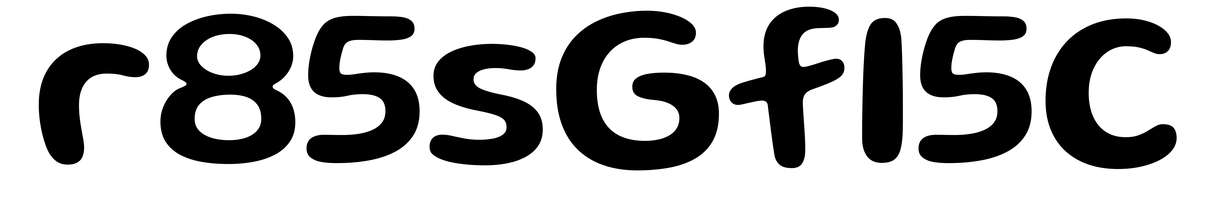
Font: Gluten_Medium